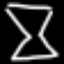
Label: hourglass